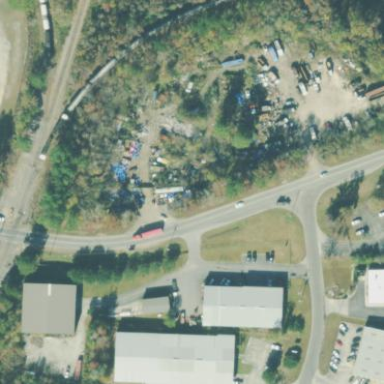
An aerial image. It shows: Industrial area designated as scrap yard.